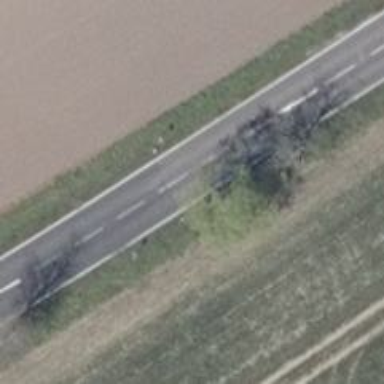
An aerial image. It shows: Secondary road with asphalt surface.